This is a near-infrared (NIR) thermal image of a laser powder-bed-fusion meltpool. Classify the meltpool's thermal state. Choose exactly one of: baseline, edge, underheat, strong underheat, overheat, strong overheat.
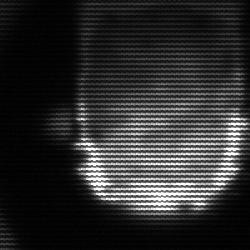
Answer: baseline